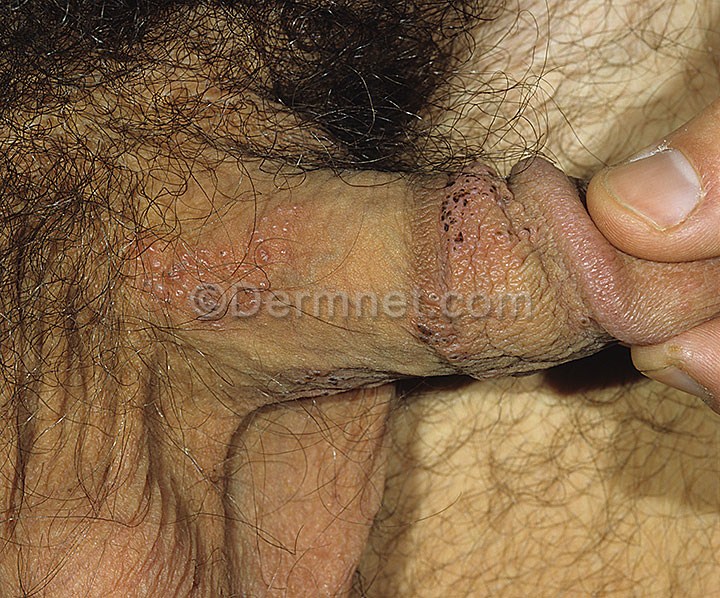
Disease: Warts Molluscum and other Viral Infections